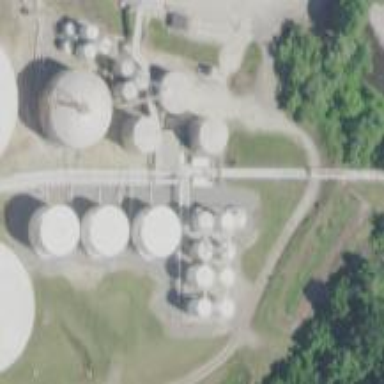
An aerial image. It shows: Storage tank that is man-made.